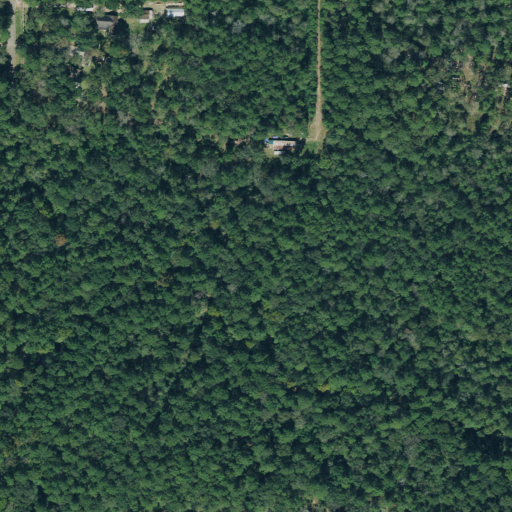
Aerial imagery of valley in Texas named Log Gully containing evergreen forest, woody wetlands, mixed forest, open development, low intensity development, and high intensity development